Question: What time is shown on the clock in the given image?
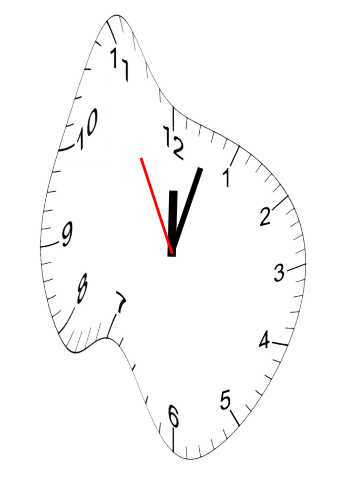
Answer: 12:02:55